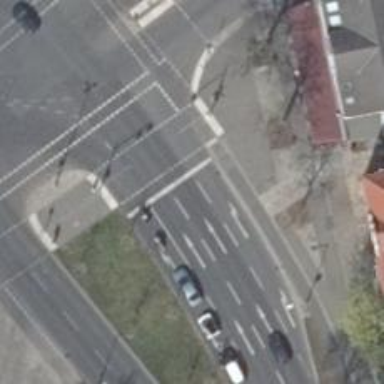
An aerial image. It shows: Primary highway with asphalt surface. It is dual carriageway.